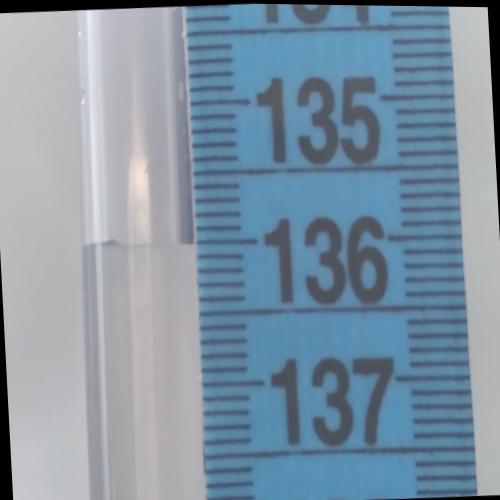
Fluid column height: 136.0 cm